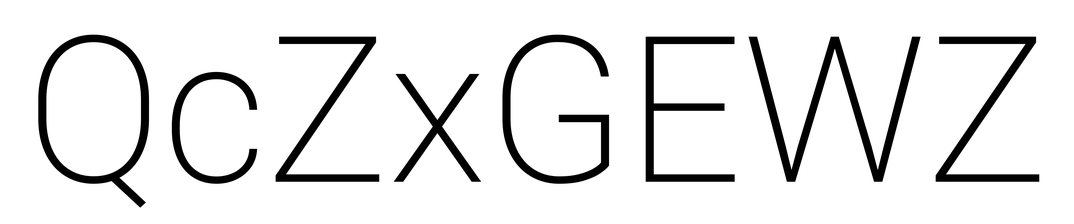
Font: Roboto_ExtraLight